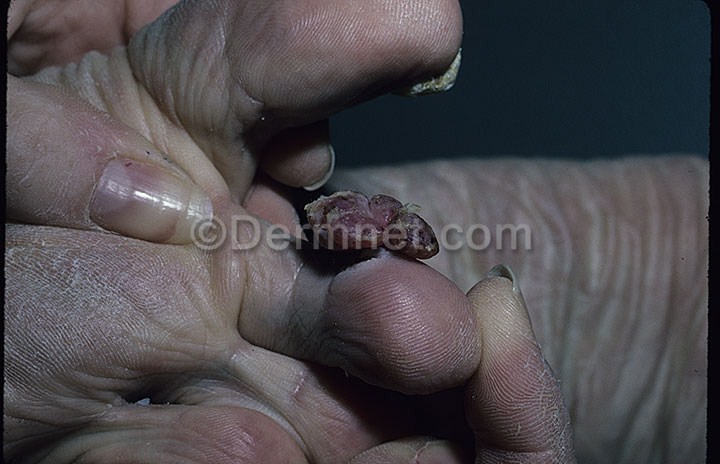
Disease: Seborrheic Keratoses and other Benign Tumors